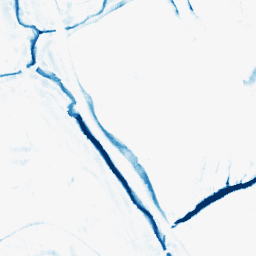
Category: morphological
Decomposition family: morphological_square
Decomposition parameters: operation: closing
size: 10
Upsampling method: cubic_catmull_rom
Upsampling parameters: scale: 8
Upsampling scale: 8